五年级 · 立体几何学
至少要( )个小正方体才能拼成一个大正方体, 如果小正方体的棱长是 10 厘米, 那么大正方体的表面积是( ) 平方厘米, 体积是( )立方厘米。
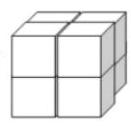
答案: 解$8 \quad 2400 \quad 8000$

【分析】正方体的体积 $=$ 边长 $\times$ 边长 $\times$ 边长, 解答此类题目要采用假设法, 假设小正方体的棱长是 1 厘米, 体积是 1 立方厘米, 然后根据要拼成的稍大的正方体的体积, 进而即可求出需要小正方体的个数。然后可知拼成的稍大的正方体棱长至少是 2 厘米, 则体积为 $2 \times 2 \times 2=8$ 立方厘米; 最后用拼成的正方体的体积 - 小正方体的体积, 即可求出需要的小正方体的个数, $8 \div 1=8$ (个)。所以说, 本题答案至少要 8 个小正方体才能拼成一个大正方体。如果小正方体的棱长是 10 厘米, 则大正方体的棱长为 $10 \times 2=20$ 厘米, 根据正方体的表面积公式: $\mathrm{S}=6 a^{2}$ 和正方体的体积公式: $\mathrm{V}=a^{3}$, 代入棱长的数据即可求出大正方体的表面积和体积。

【详解】根据分析得, 如图

至少需要 8 个小正方体才能拼成一个大正方体。 $10 \times 2=20$ (厘米)

$20 \times 20 \times 6=2400$ (平方厘米)

$20 \times 20 \times 20=8000$ （立方厘米）

即大正方体的表面积是 2400 平方厘米，体积是 8000 立方厘米。

【点睛】本题考查了用若干个小正方体拼成大正方体的规律以及正方体的表面积、体积的计算方法。